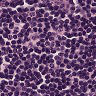
Metastatic tissue present: no